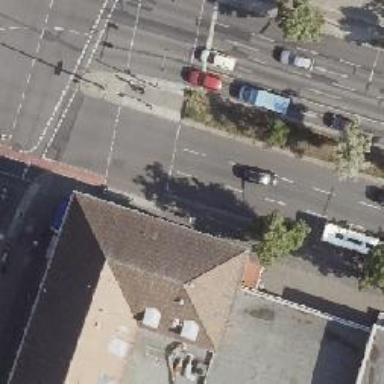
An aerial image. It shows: Asphalt road with primary classification. There is cycle track on the right side.